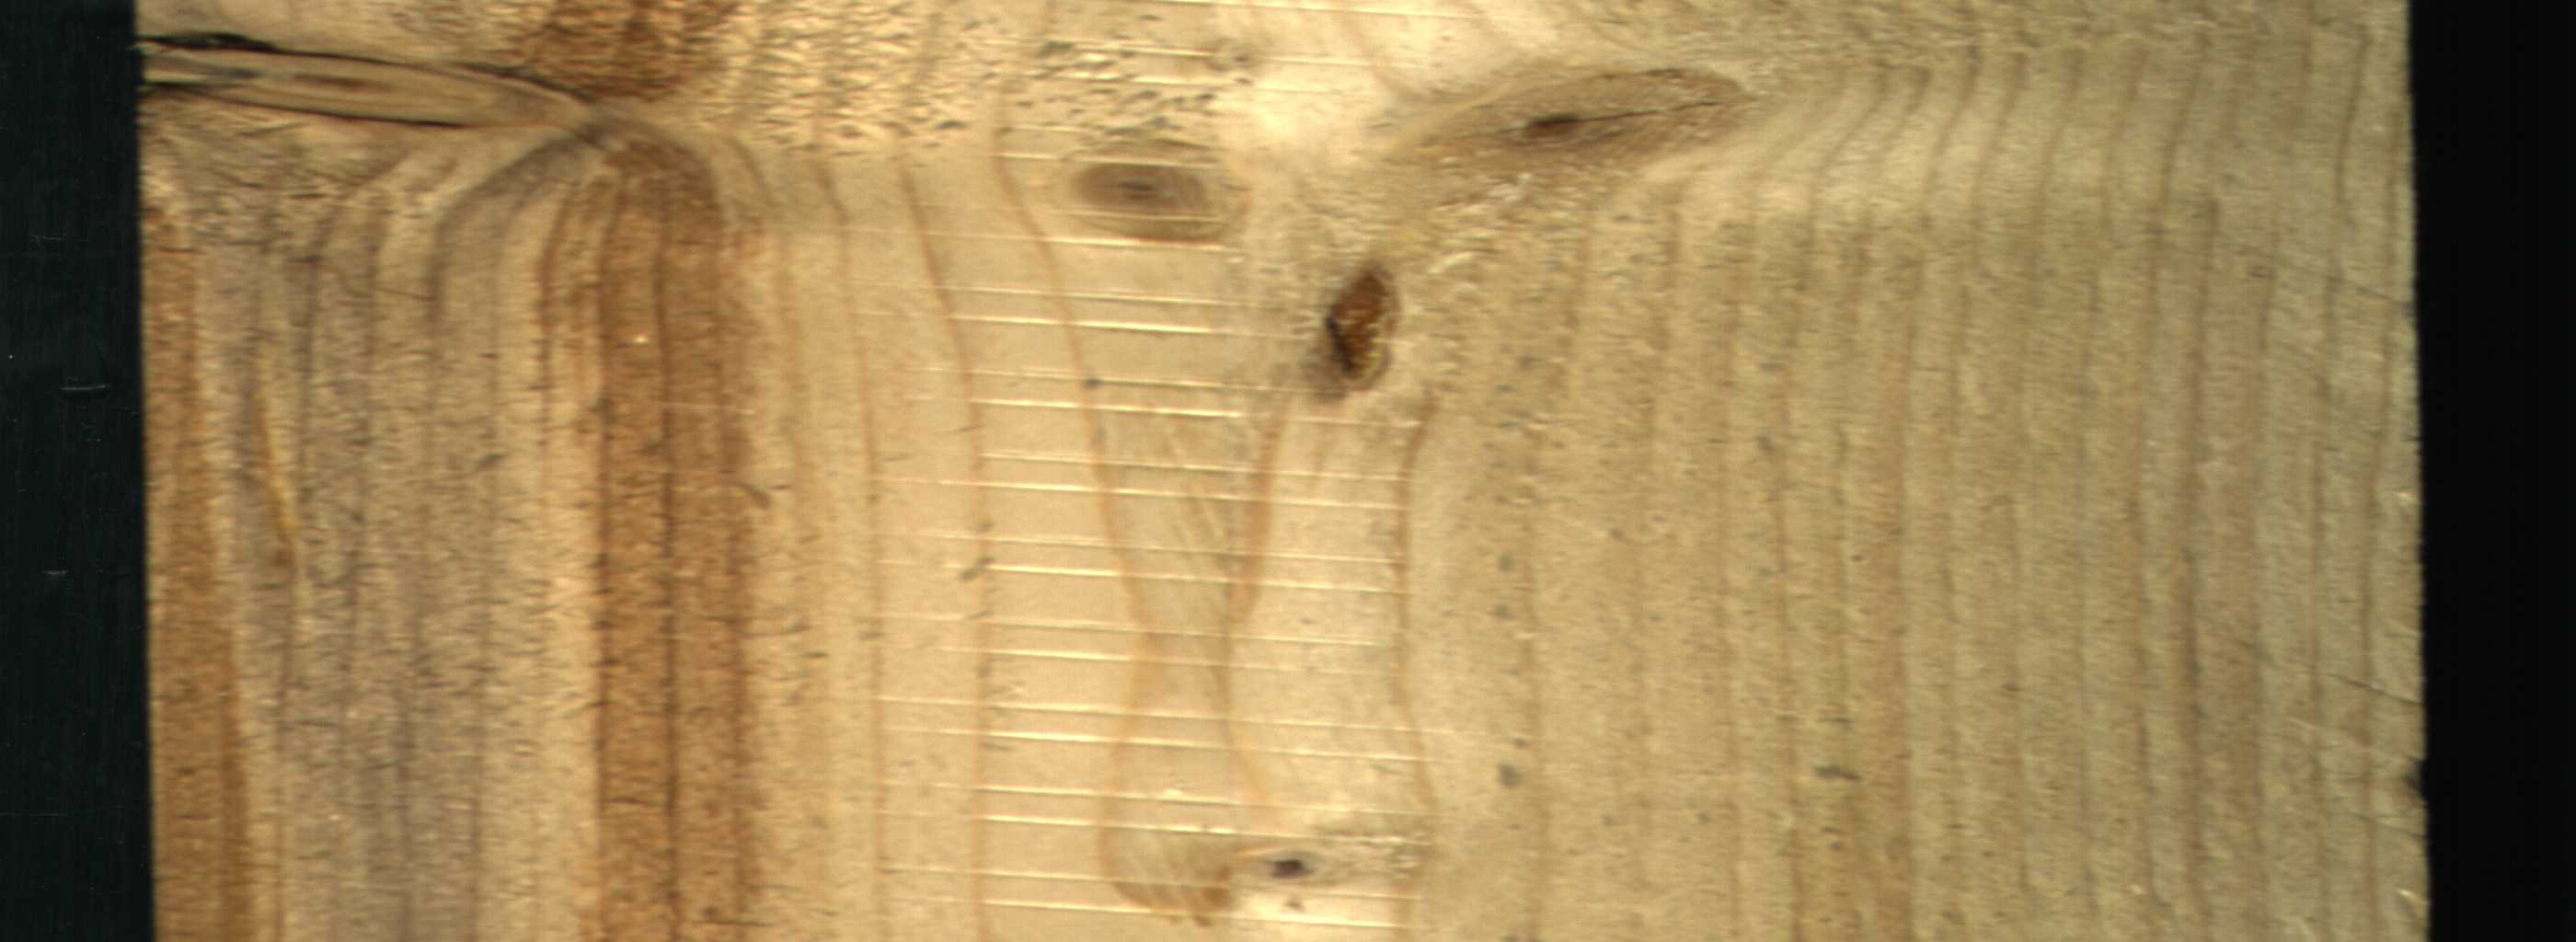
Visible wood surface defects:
resin
Dead_Knot
Live_Knot
Live_Knot
Live_Knot